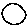
Label: circle